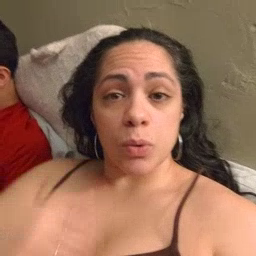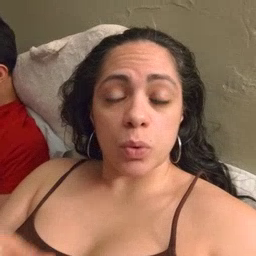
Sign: animal